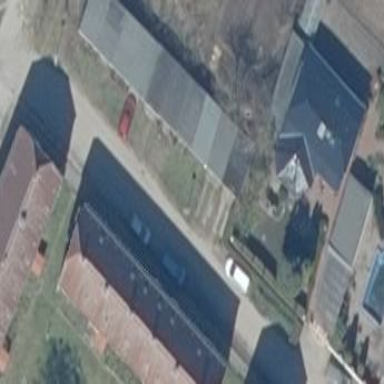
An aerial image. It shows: Group of garages.